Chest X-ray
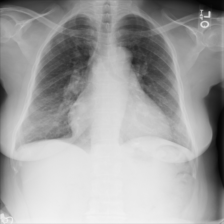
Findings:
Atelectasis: negative
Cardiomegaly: negative
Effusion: negative
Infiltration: negative
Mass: negative
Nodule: negative
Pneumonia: negative
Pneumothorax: negative
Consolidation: negative
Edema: negative
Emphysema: negative
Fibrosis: negative
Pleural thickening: negative
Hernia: negative